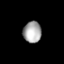
Tissue: lung
Cell type: Epithelial cells
Senescence score: 0.1955
Nuclear area (px): 377
Mean DAPI intensity: 168.119